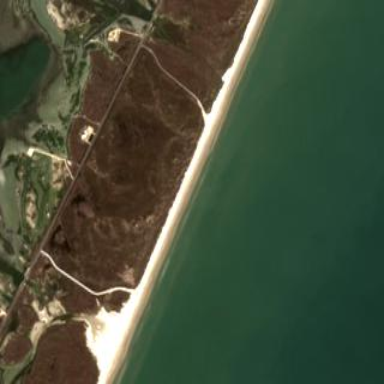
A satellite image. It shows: Beautiful beach with natural surroundings.